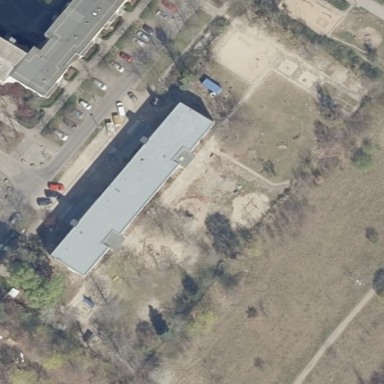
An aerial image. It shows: Kindergarten.